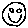
Label: smiley face